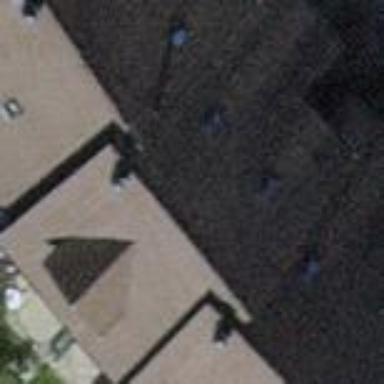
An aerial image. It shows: Terrace building.